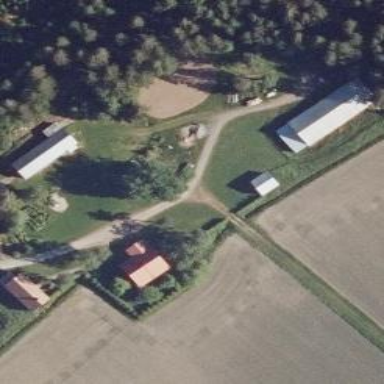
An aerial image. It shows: Farm.